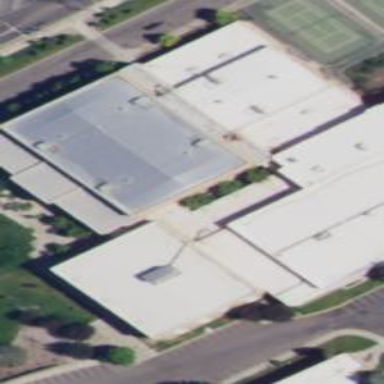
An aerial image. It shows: Sports hall building.